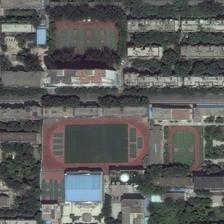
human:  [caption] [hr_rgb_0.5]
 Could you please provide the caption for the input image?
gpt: a playground consisting of three basketball courts is behind the builindg while other fields are in front of it .

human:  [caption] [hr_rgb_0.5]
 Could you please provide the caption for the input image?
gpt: three playgrounds are separately surrounded by many green trees and buildings .

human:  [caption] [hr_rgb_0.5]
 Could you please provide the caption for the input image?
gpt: three playgrounds is surrounded by many green trees and buildings separately .

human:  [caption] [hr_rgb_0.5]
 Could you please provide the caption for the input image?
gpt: many orderly buildings and green trees are around three playgrounds separately .

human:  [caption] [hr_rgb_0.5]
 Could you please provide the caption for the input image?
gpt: three playgrounds are separately surrounded by many green trees and buildings .